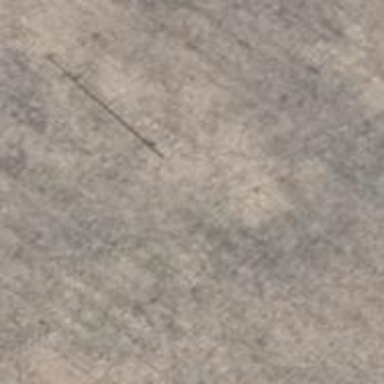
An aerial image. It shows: Power pole.